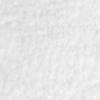
Label: no_change